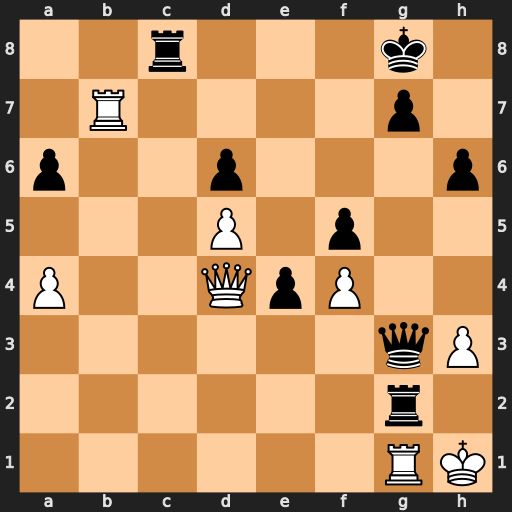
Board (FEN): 2r3k1/1R4p1/p2p3p/3P1p2/P2QpP2/6qP/6r1/6RK
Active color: w
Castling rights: -
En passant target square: -
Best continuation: Rxg7+ Qxg7 Rxg2 Rc1+ Kh2